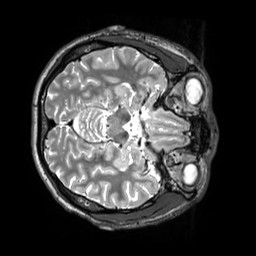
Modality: T2w
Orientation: axial
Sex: male
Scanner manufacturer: siemens
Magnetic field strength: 3 T
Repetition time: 3.2 s
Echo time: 0.409 s